Question: how can I position an element on top of a div without using negative margins or padding?
check the image to see what I'm trying to achieve:

grey area is the div #content and blue is h1. I need the h1 to be inside of the #content. I assume I could achieve this if I place h1 before #content div and use z-index but thats not the only way, is it?
'''
<div id="content">
<h1>text here</h1>
</div>
'''
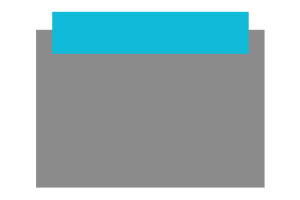
Answer: You can use 'position'ing.
'''
#content h1 {position: relative; top: -15px;}
'''
Or to put it in a better way, give 'position'ing for both.
'''
#content {position: relative;}
#content h1 {position: absolute; top: -15px;}
'''
For the query about negative 'top' values:
> Negative values are allowed and would result in the element being moved in the opposite direction to those already stated above.
References:
- <URL>